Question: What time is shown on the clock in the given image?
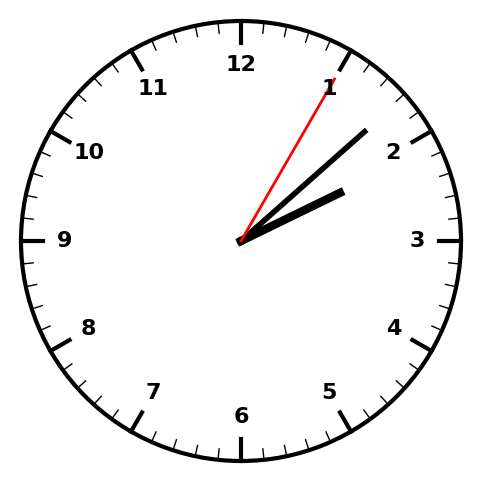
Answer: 02:08:05